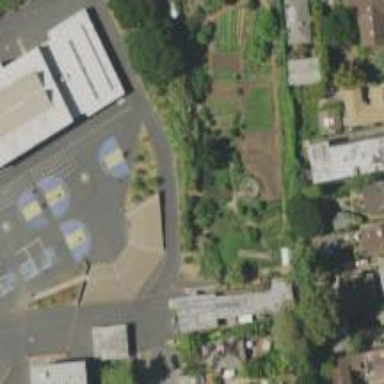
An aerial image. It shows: School garden designed for leisure and recreational purposes.